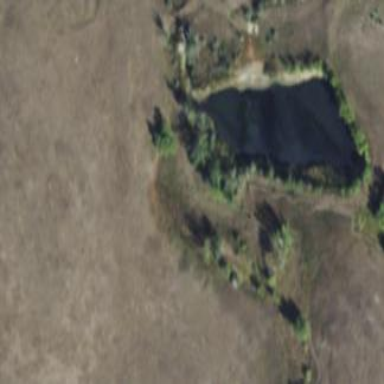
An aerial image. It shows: Pond with natural water.